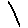
Label: line